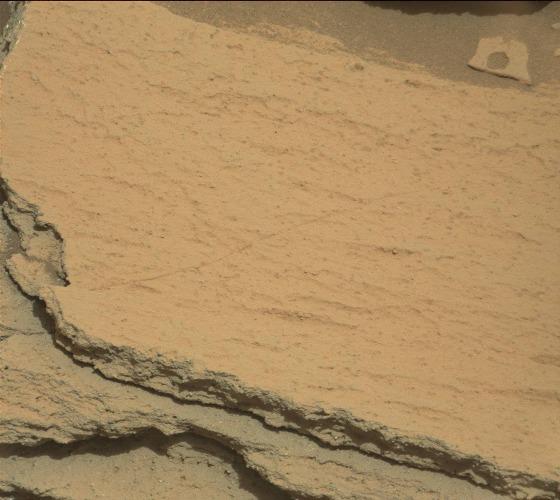
Terrain classes present: Bedrock, Gravel / Sand / Soil, Shadow